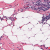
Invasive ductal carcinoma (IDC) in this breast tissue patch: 0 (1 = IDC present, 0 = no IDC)